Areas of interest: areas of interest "Swimming Pool"
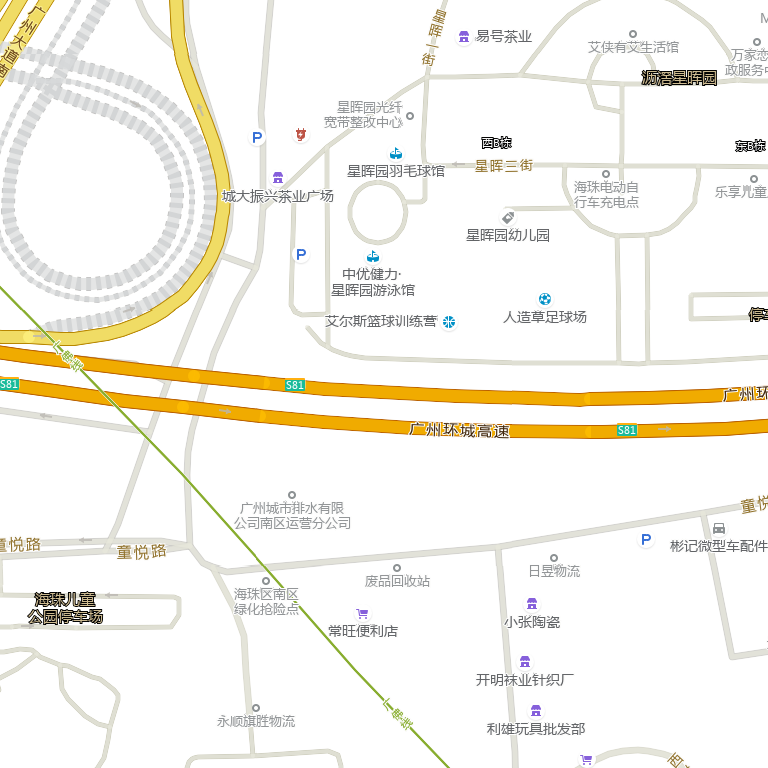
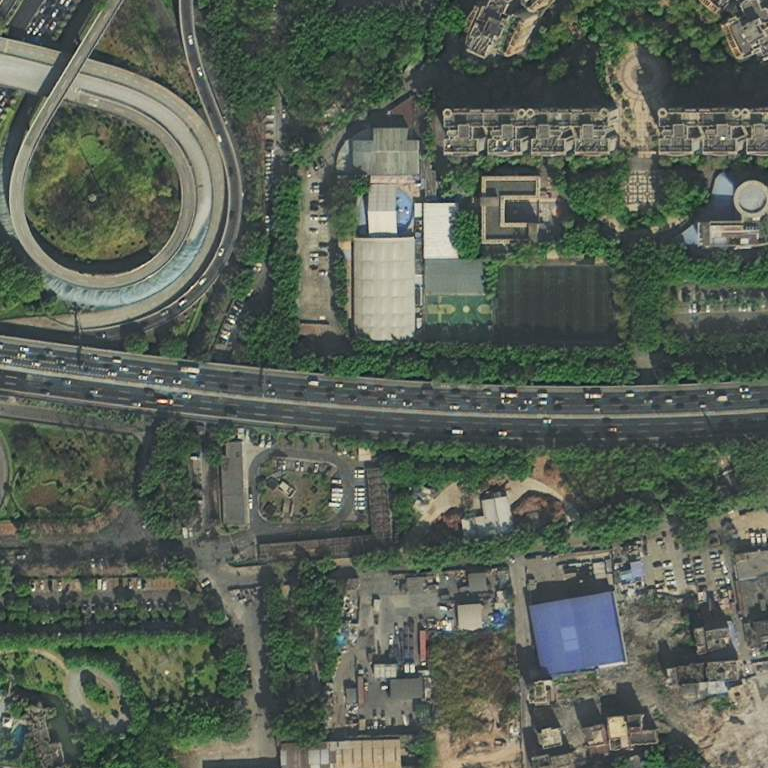